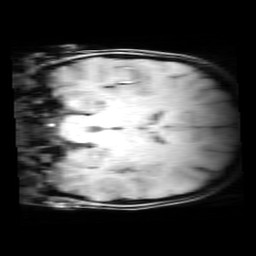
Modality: MP2RAGE
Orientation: coronal
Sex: male
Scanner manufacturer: siemens
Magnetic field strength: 3 T
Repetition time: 5 s
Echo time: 0.00368 s